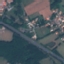
Label: Highway